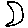
Label: moon